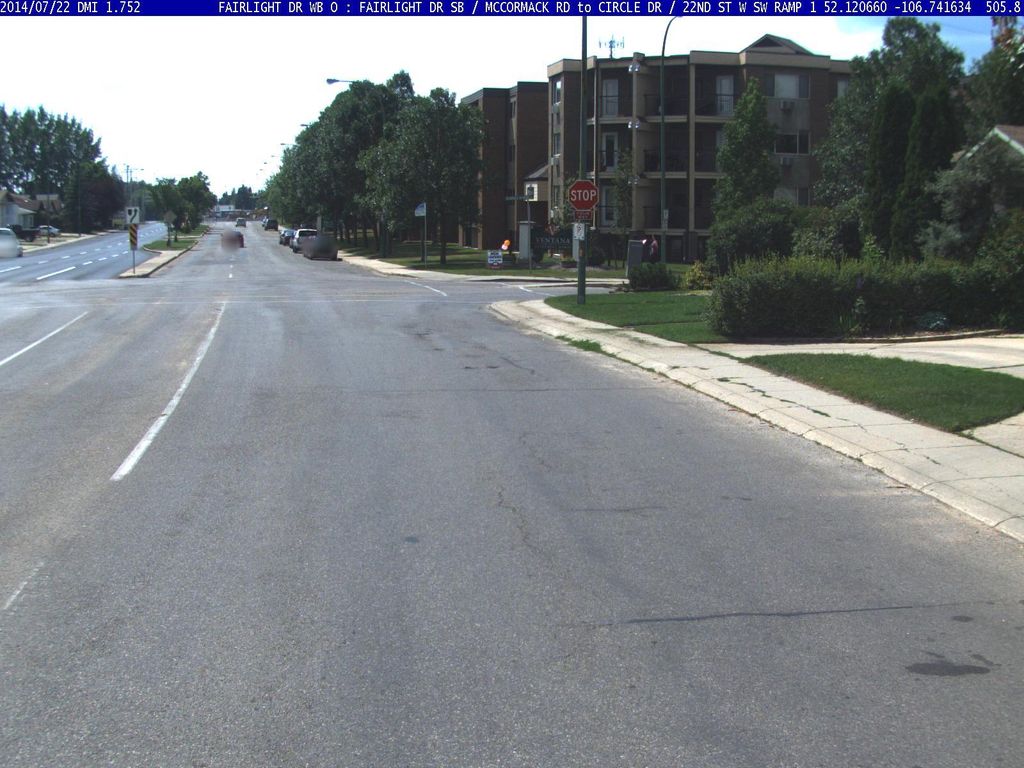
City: saskatoon